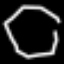
Label: octagon